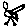
Label: bird